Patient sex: M
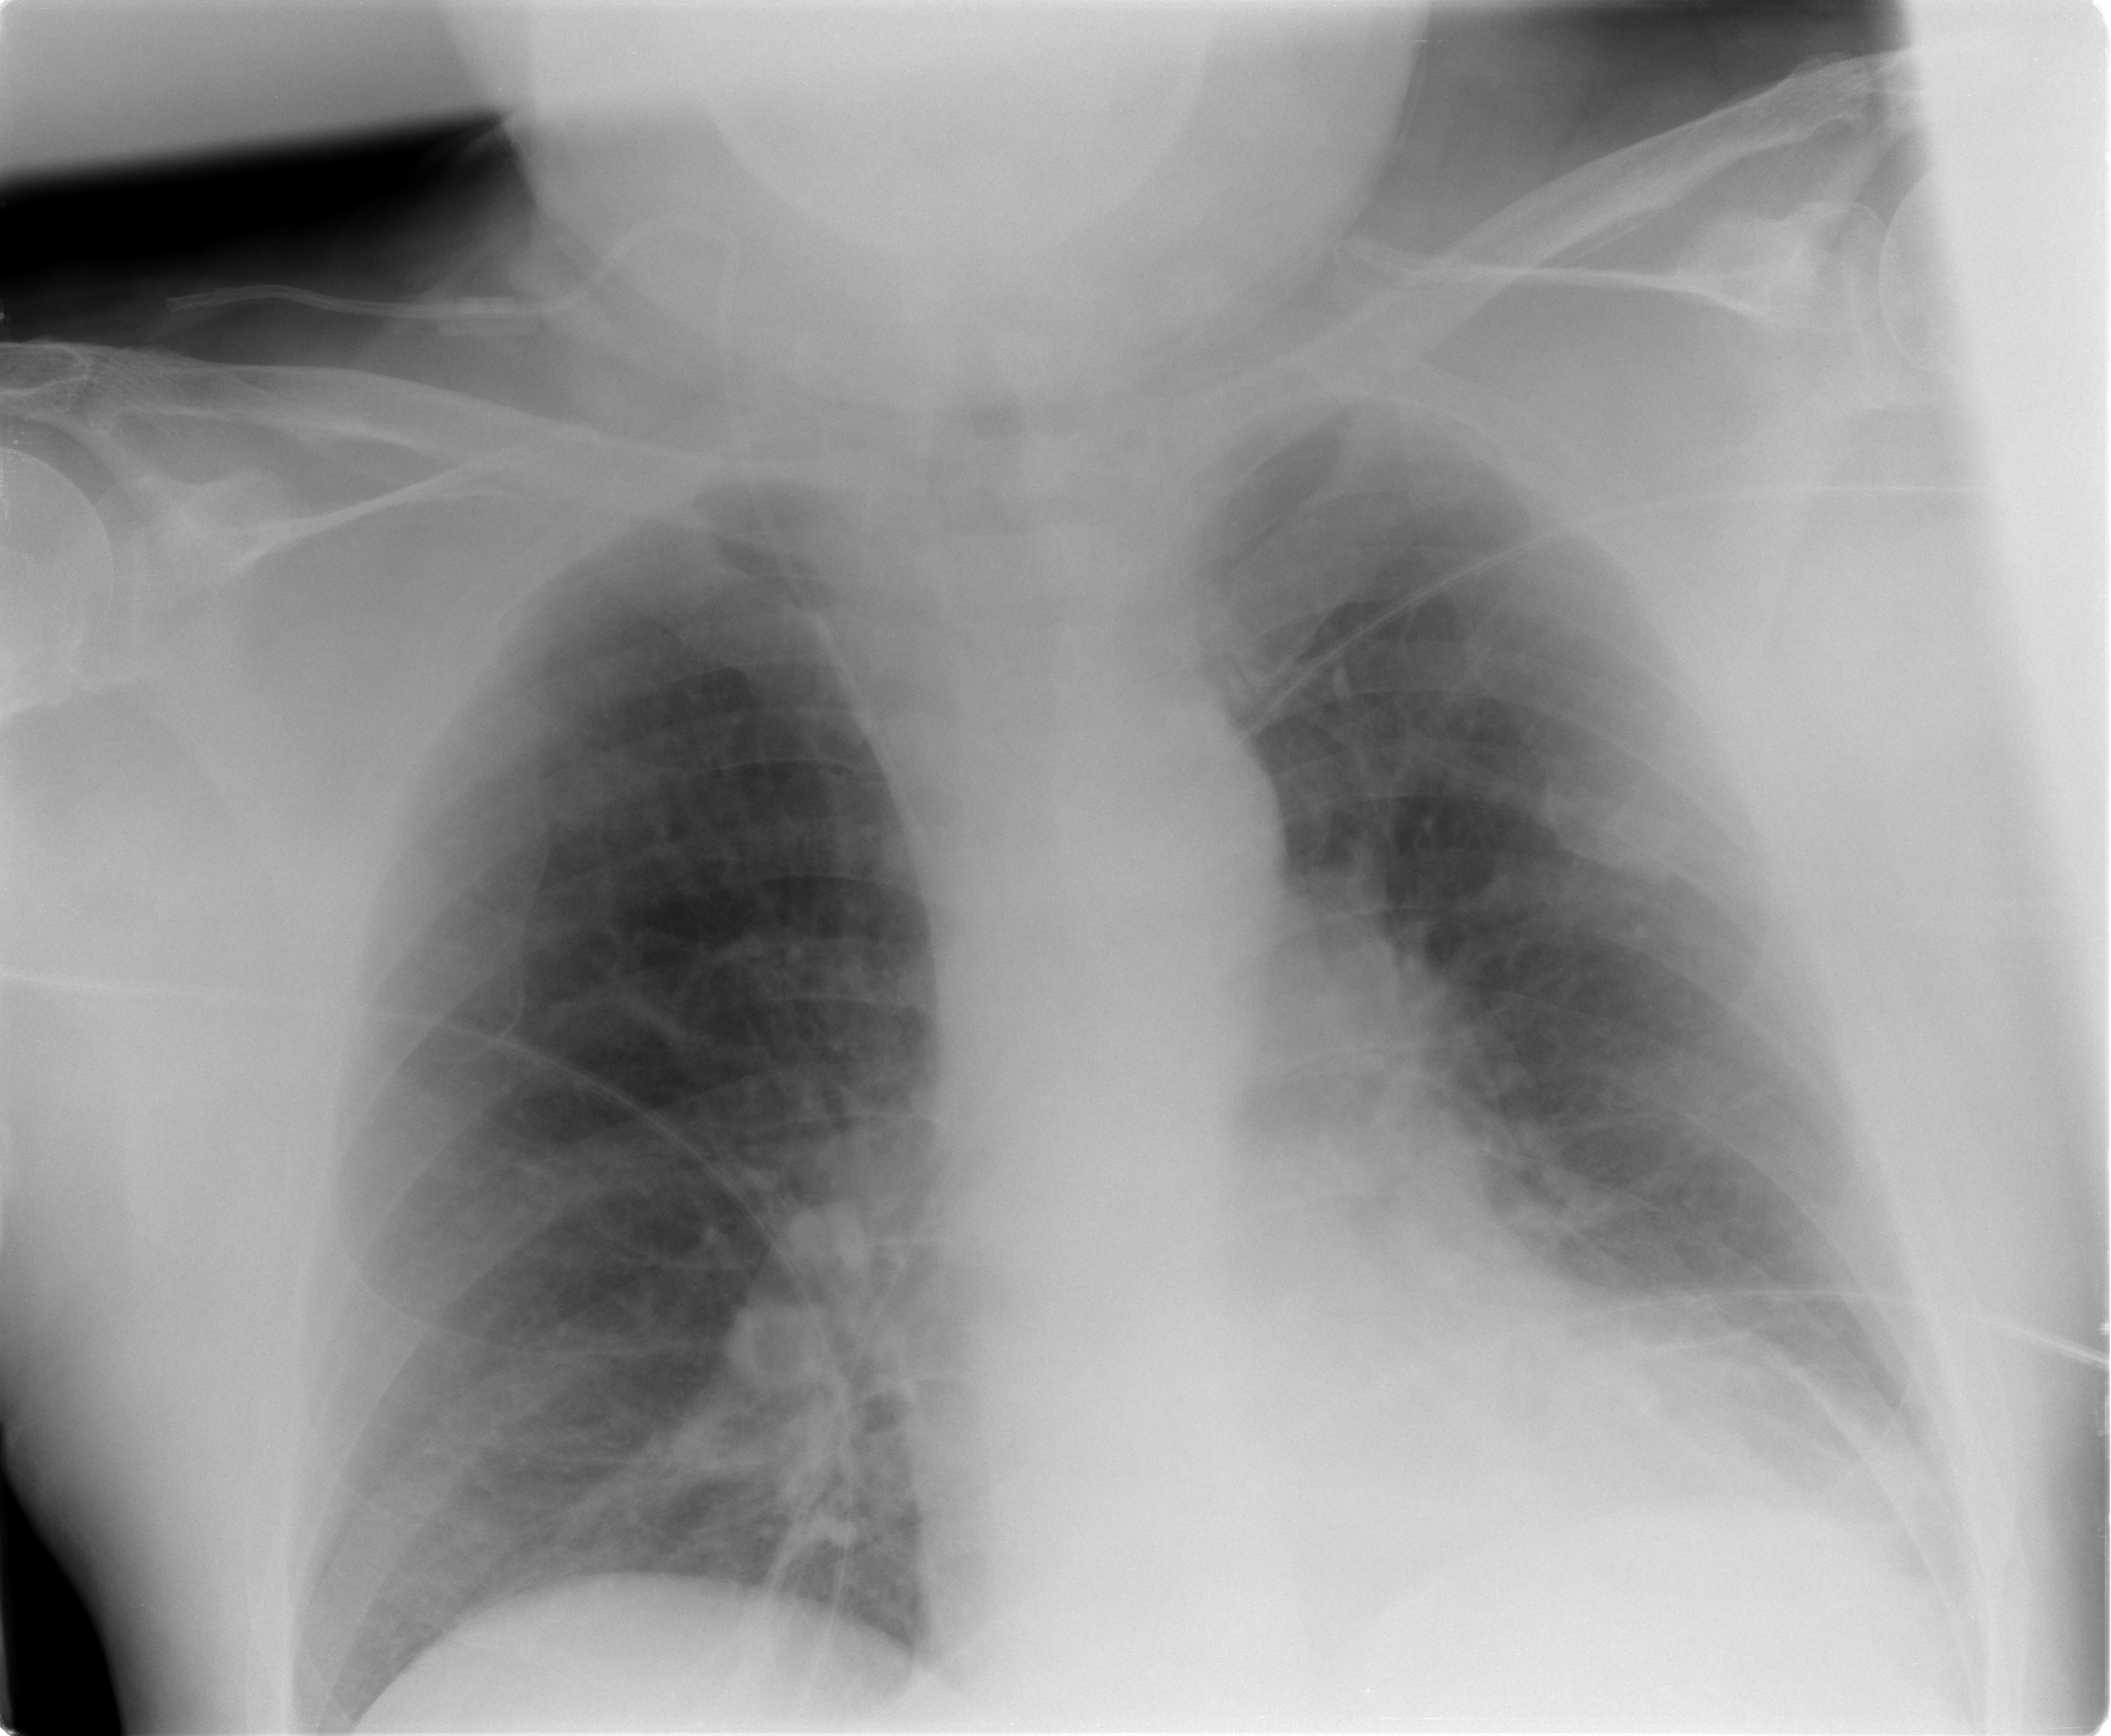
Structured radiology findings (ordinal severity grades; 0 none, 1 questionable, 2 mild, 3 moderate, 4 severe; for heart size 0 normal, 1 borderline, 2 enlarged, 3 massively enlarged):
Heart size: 2
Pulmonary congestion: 0
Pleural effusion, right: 0
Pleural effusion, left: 2
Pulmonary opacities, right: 0
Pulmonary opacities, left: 0
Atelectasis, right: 0
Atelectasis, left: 2